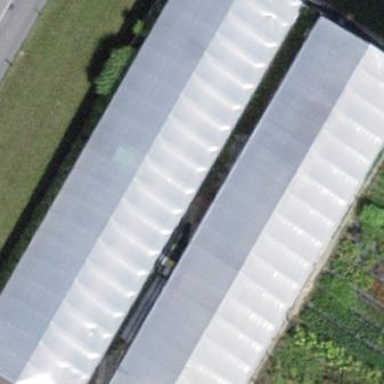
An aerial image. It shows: Greenhouse.